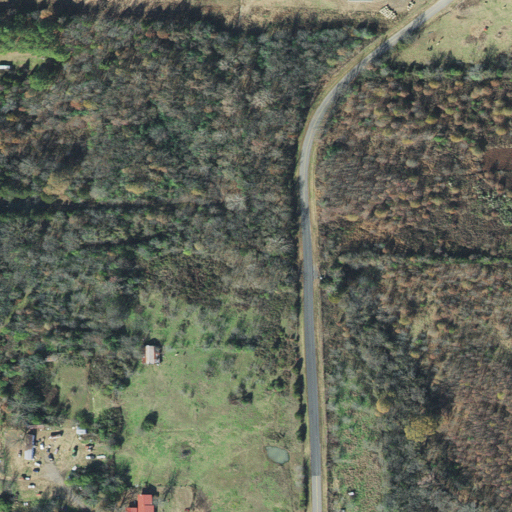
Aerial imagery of valley in Arkansas named Burnett Cove containing pasture, evergreen forest, open development, deciduous forest, low intensity development, mixed forest, herbaceous wetlands, and woody wetlands